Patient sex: M
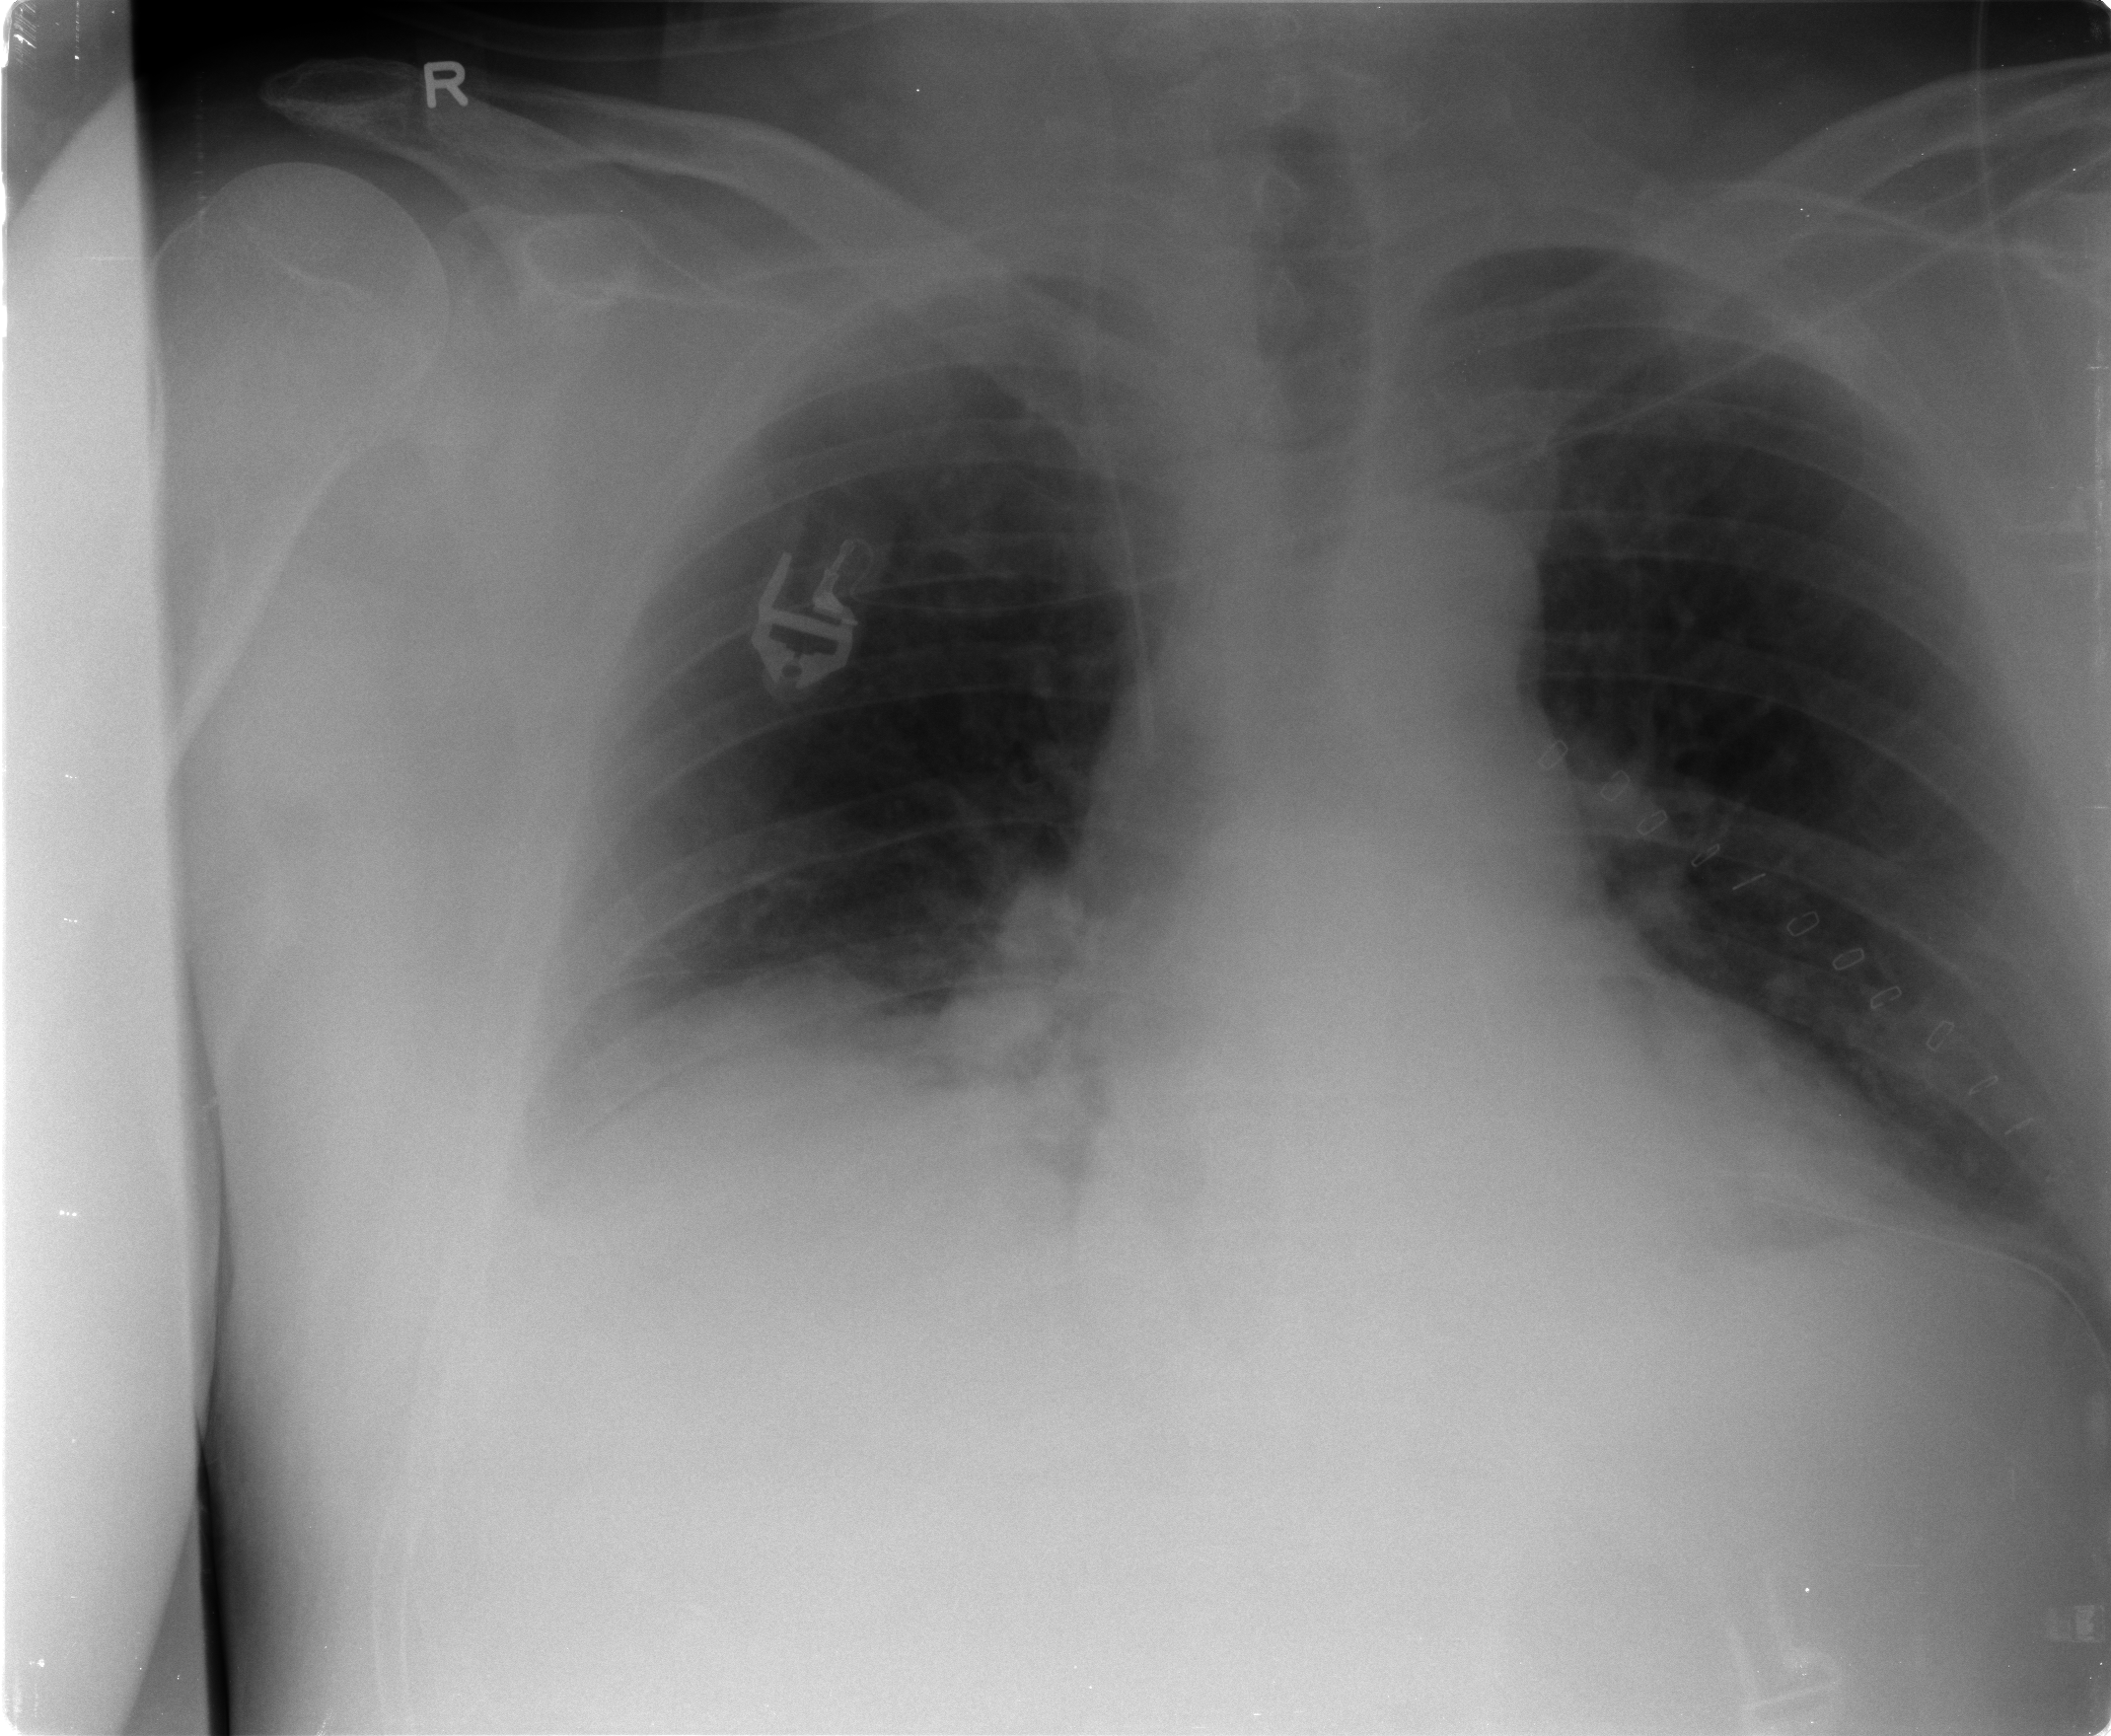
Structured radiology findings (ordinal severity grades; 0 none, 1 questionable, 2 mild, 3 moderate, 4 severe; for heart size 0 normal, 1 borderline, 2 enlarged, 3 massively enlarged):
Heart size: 0
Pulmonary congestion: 1
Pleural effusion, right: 2
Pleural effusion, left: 1
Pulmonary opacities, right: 0
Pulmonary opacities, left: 0
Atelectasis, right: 2
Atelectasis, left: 2